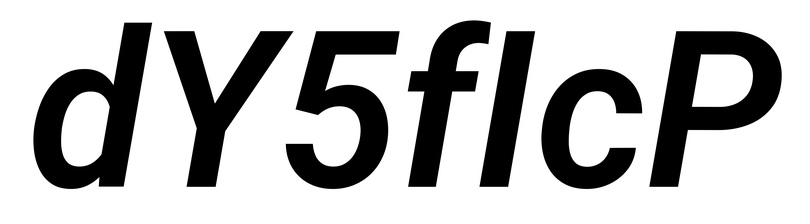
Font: Roboto-Italic_SemiBold_Italic